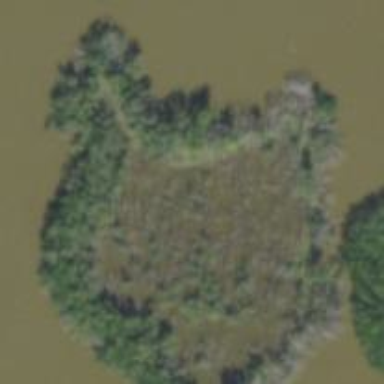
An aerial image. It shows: Mangrove wetland featuring plant community of Mangrove Swamp.